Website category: university
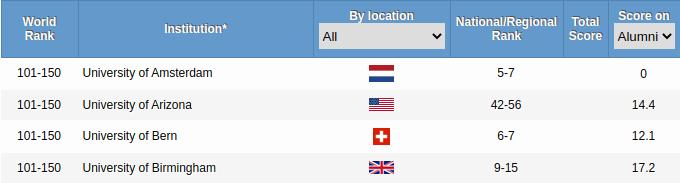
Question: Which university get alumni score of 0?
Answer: University of Amsterdam

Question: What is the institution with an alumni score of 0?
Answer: University of Amsterdam

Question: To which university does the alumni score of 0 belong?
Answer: University of Amsterdam

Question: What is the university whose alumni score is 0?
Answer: University of Amsterdam

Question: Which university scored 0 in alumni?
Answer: University of Amsterdam

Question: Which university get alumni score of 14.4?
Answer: University of Arizona

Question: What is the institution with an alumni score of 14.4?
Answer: University of Arizona

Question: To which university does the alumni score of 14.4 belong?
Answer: University of Arizona

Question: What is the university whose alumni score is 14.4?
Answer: University of Arizona

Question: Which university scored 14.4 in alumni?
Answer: University of Arizona

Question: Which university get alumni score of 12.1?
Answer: University of Bern

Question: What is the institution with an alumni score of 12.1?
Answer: University of Bern

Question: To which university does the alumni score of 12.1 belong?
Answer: University of Bern

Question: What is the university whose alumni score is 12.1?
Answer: University of Bern

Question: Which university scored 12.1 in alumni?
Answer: University of Bern

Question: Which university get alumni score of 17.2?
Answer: University of Birmingham

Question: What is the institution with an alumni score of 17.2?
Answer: University of Birmingham

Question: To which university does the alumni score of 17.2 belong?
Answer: University of Birmingham

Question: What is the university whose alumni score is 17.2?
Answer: University of Birmingham

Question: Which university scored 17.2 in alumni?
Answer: University of Birmingham